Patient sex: M
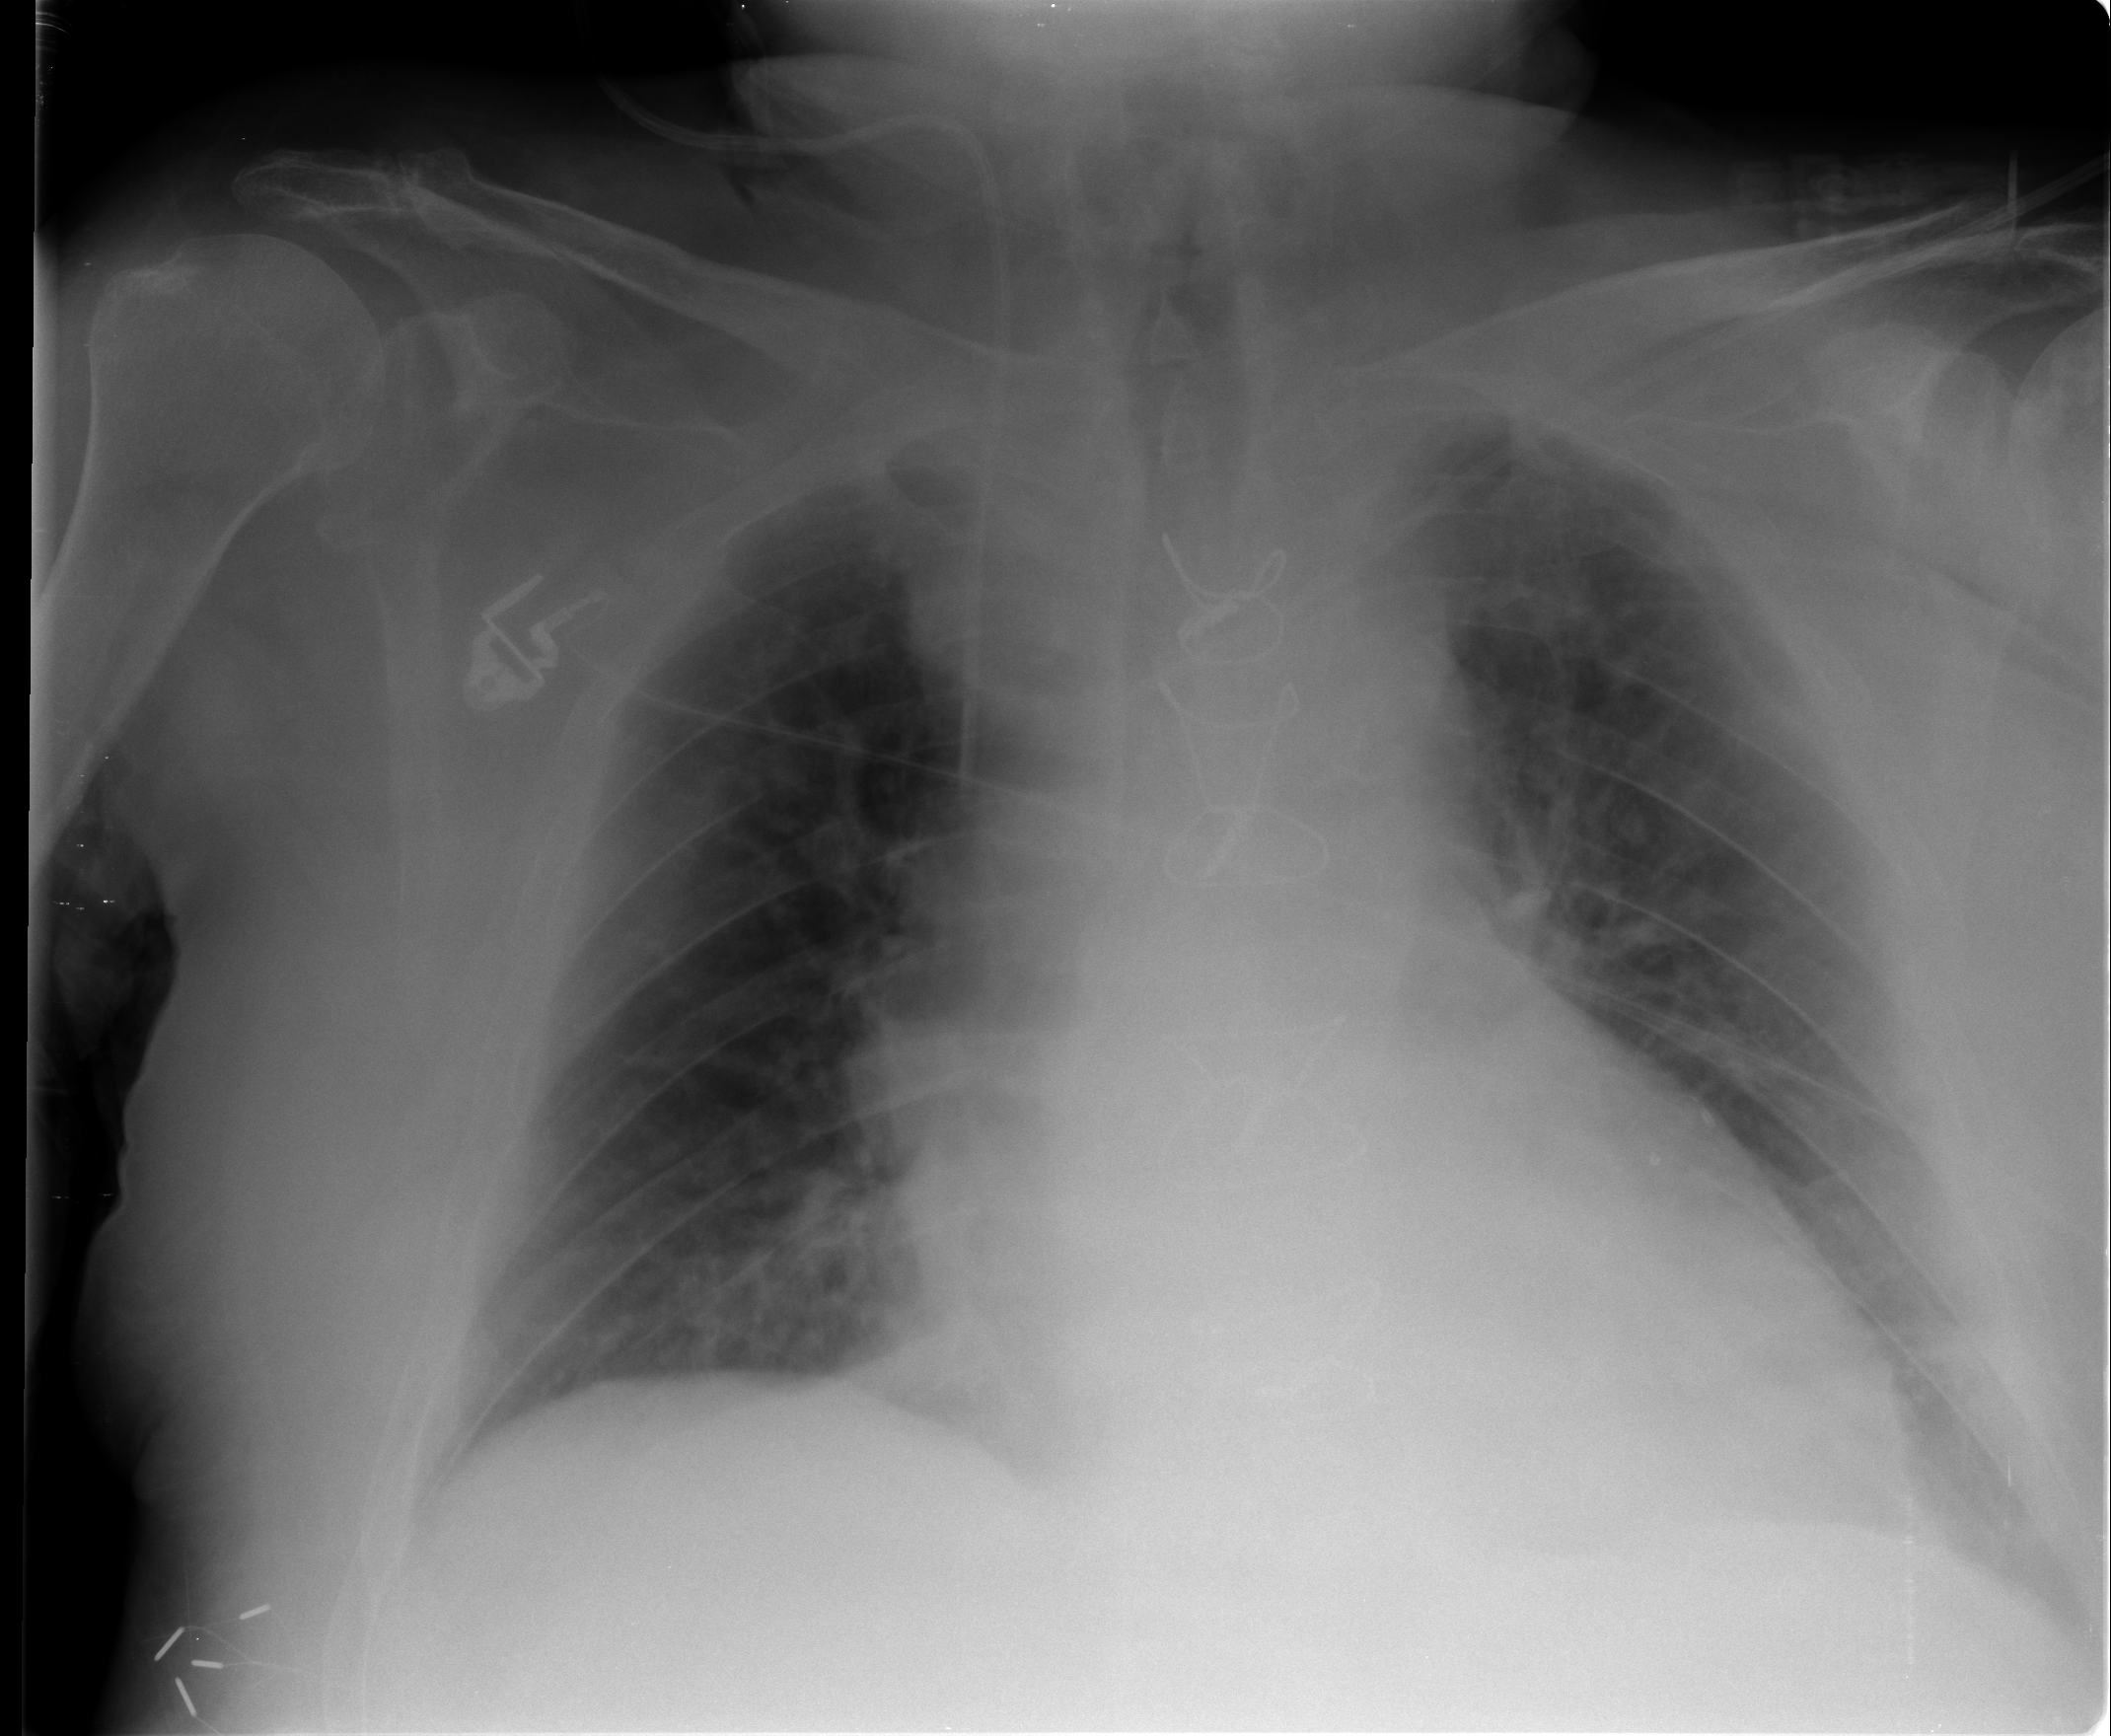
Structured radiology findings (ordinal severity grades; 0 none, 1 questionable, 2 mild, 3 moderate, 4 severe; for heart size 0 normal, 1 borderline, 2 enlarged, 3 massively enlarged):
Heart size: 2
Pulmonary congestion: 0
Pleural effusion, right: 0
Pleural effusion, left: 1
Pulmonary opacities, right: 0
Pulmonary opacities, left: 0
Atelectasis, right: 2
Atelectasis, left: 2